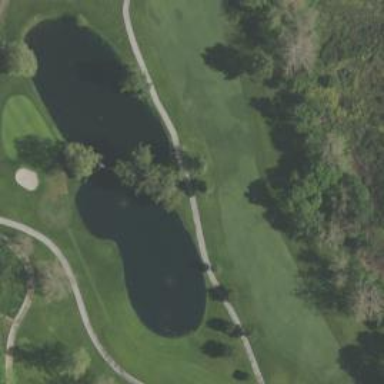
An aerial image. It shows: Golf hole.